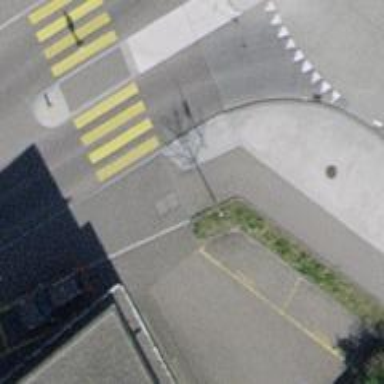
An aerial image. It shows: Asphalt sidewalk along the footway.